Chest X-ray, PA view. Patient: 60 years old, sex F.
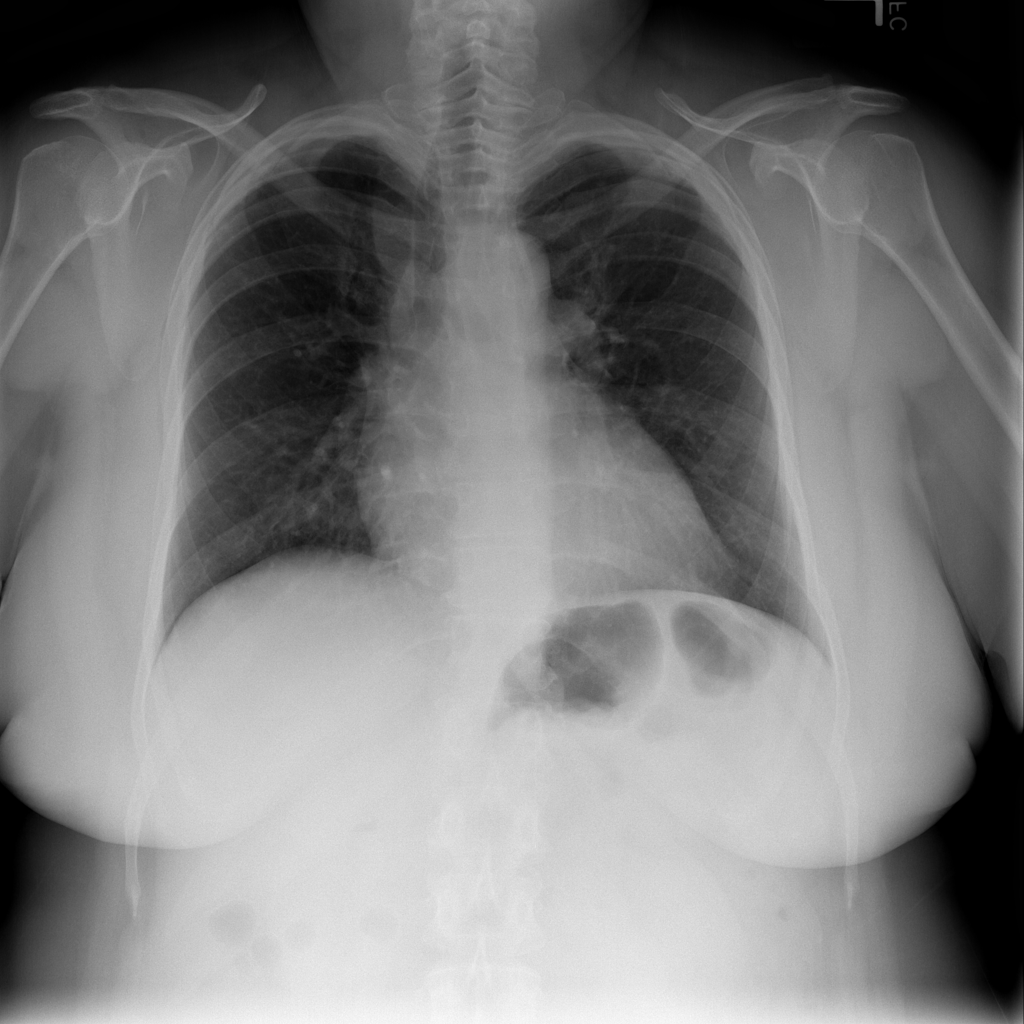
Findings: No Finding